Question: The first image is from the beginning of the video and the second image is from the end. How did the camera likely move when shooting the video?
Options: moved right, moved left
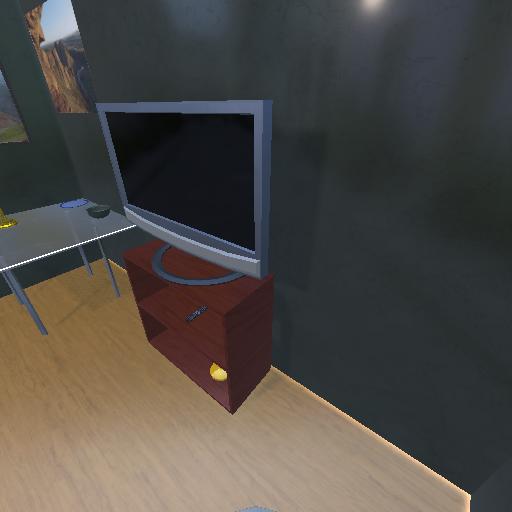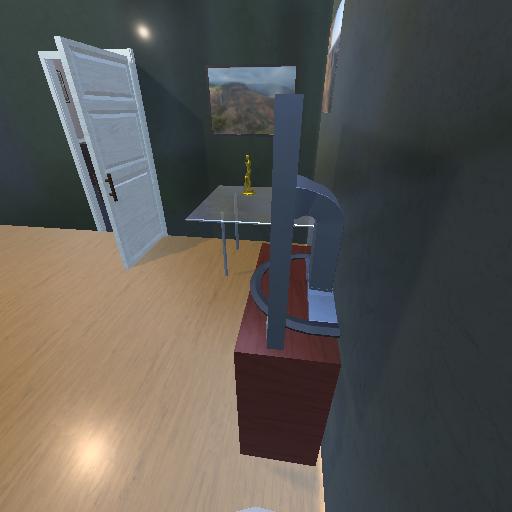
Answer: moved right